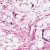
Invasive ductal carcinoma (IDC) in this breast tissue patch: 0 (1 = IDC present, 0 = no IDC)